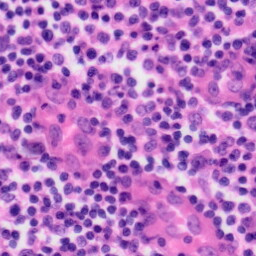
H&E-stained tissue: Tonsil